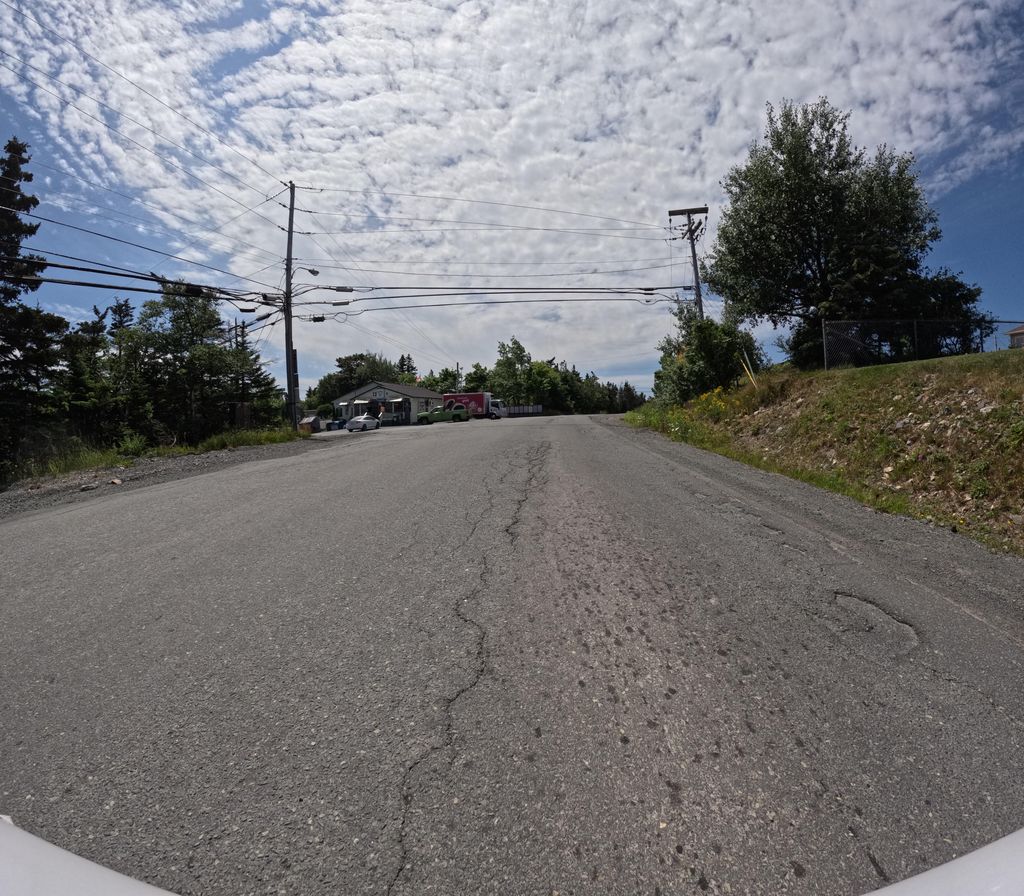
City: st_johns